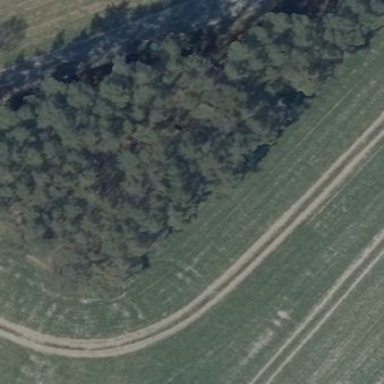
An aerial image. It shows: Forest area.